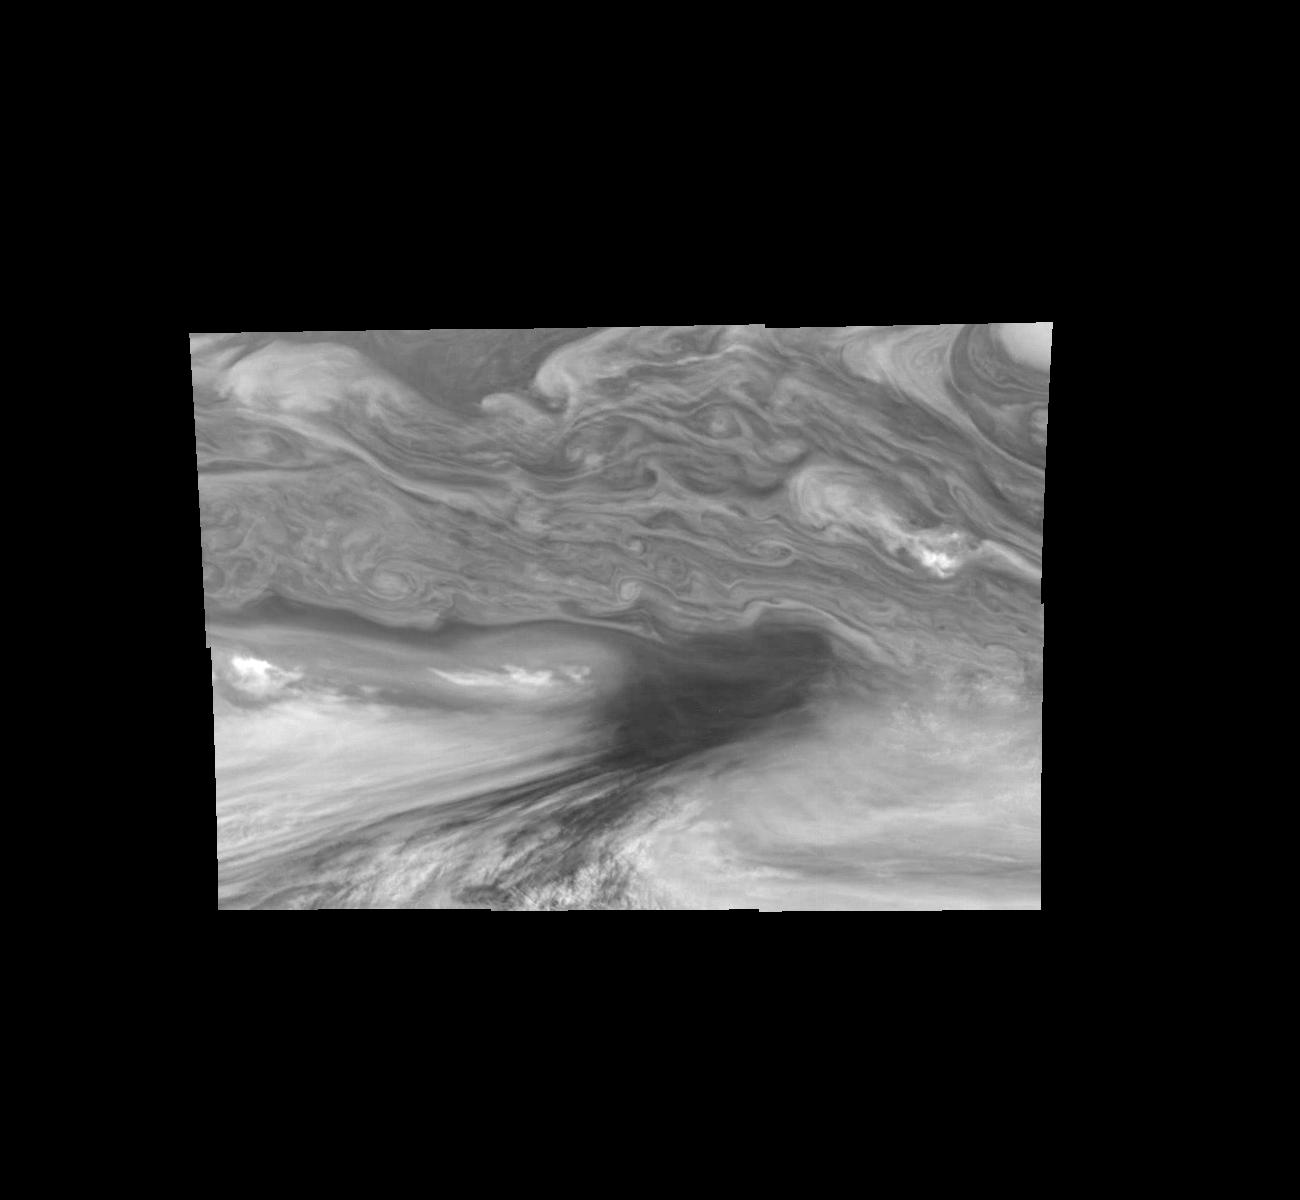
Jupiter Equatorial Region in the Near-Infrared Time Set 4 Jupiter, Galileo